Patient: sex M, age 73
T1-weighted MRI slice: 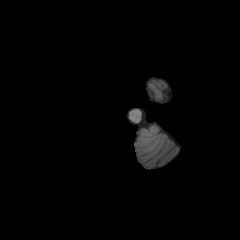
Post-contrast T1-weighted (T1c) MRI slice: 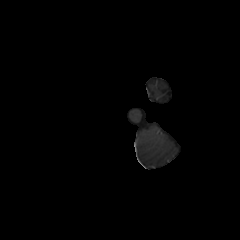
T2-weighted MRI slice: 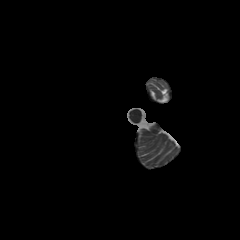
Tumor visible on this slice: no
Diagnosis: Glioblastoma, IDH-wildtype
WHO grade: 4